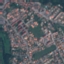
Land use / land cover class: Residential